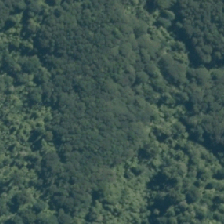
Land cover: manuka_kanuka